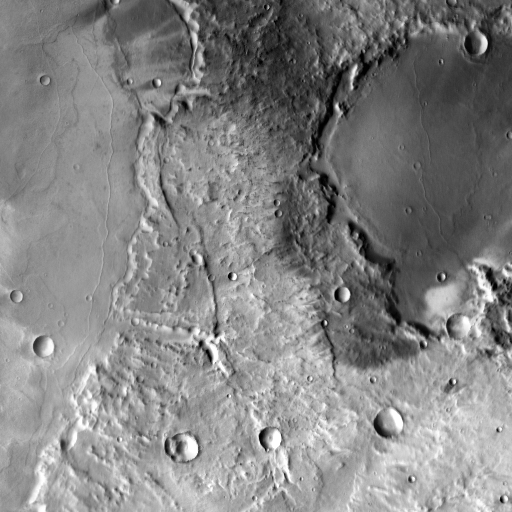
Crater classes present: Background, Other